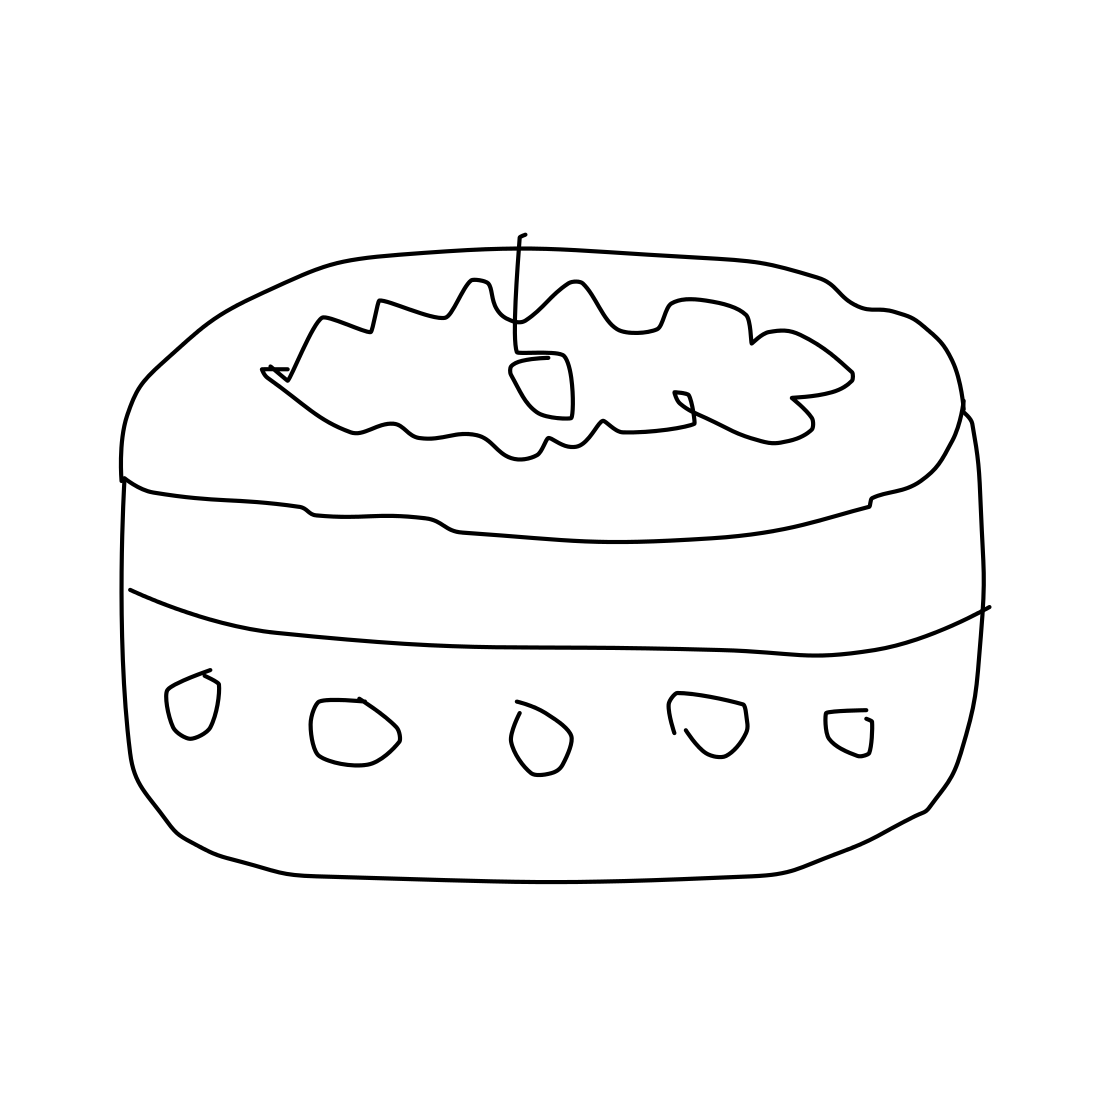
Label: cake